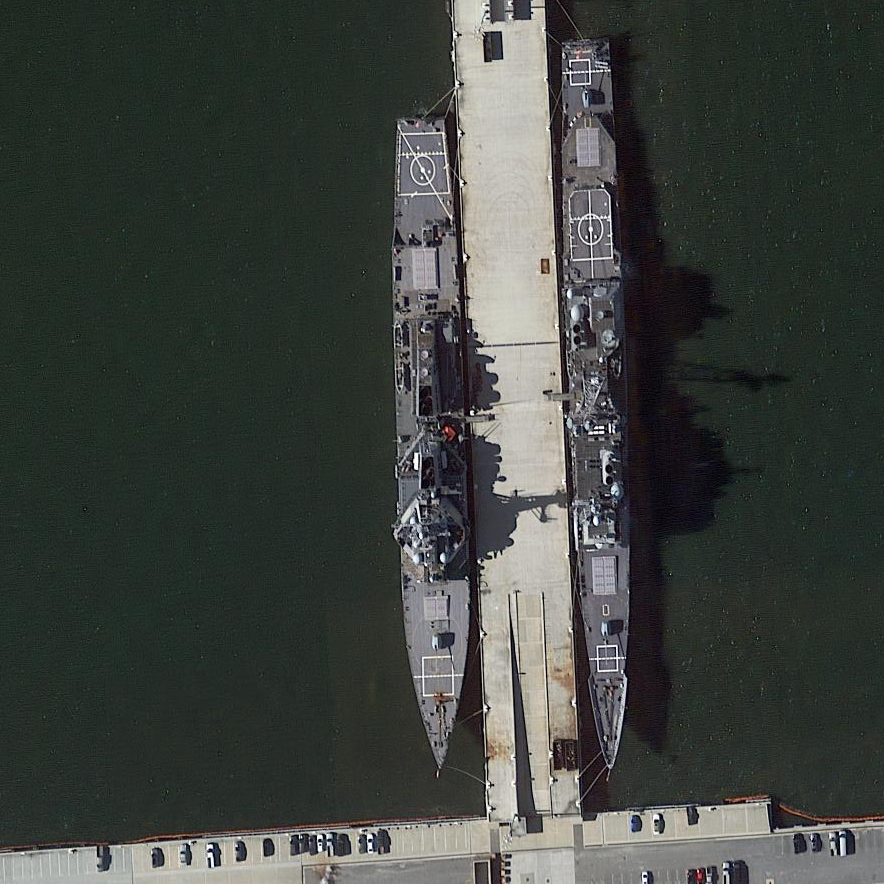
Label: destroyer